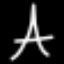
Label: The Eiffel Tower